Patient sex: F
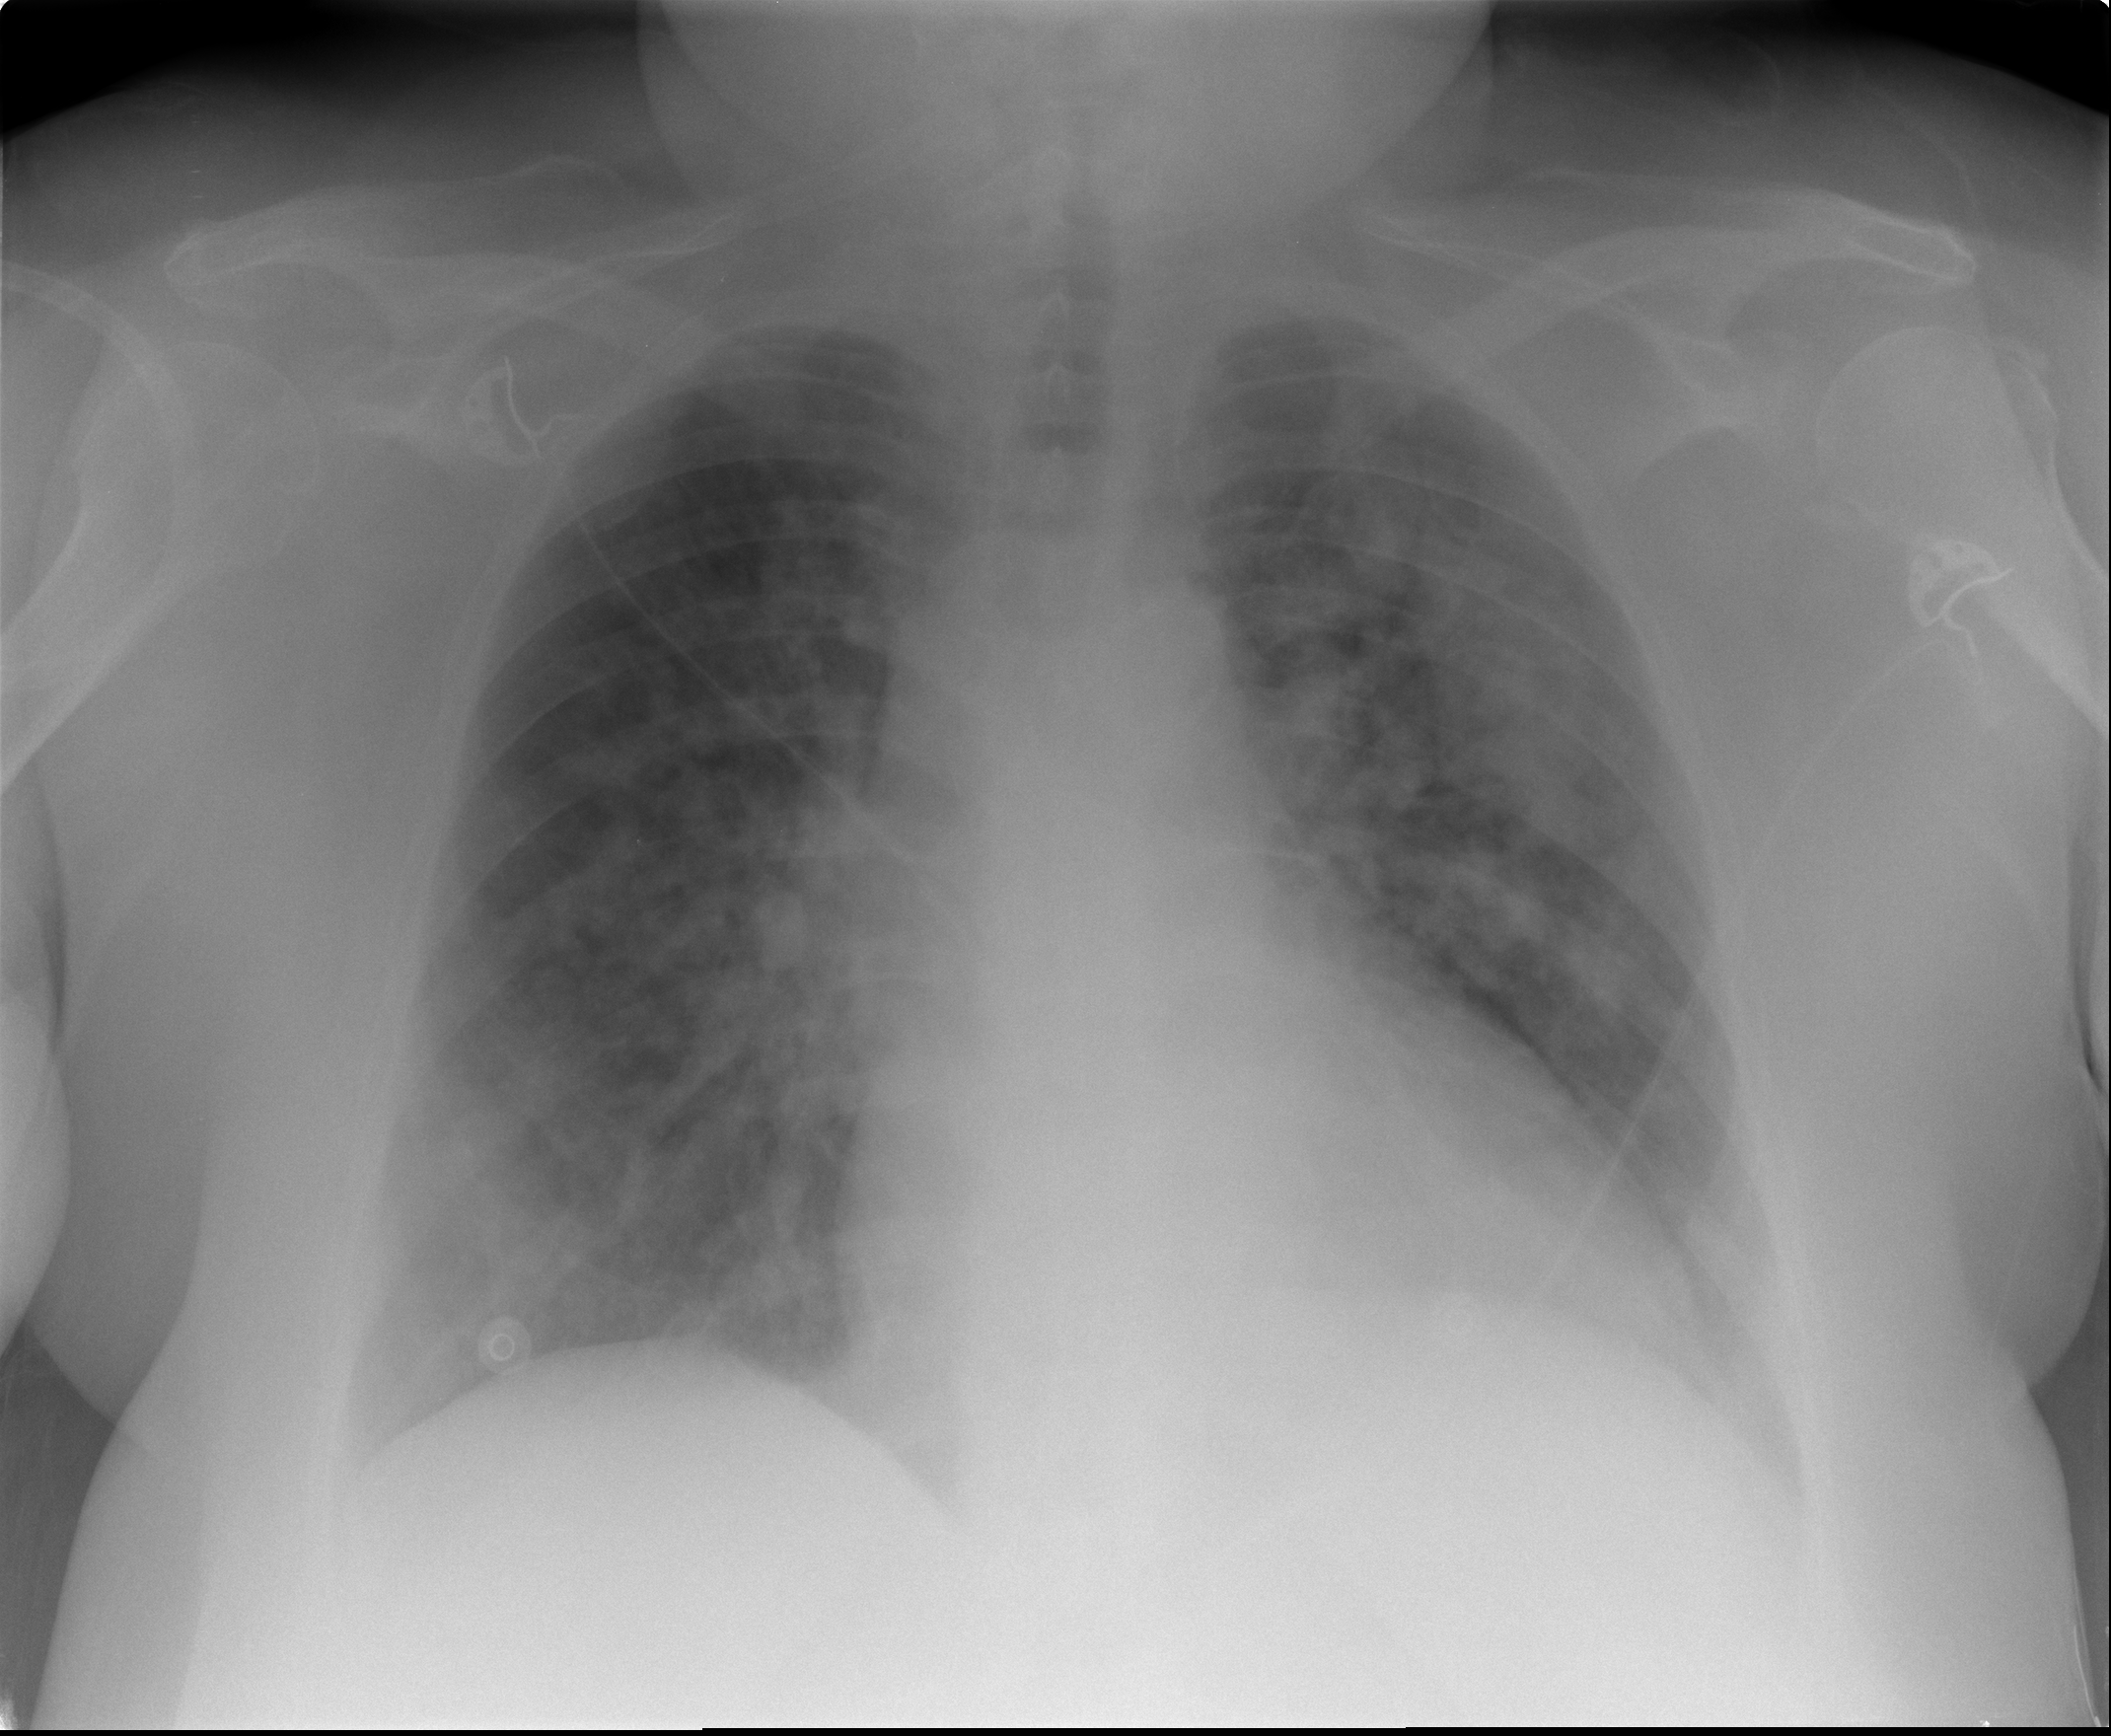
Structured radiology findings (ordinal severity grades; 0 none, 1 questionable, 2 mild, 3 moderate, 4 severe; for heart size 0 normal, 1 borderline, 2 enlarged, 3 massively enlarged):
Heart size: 1
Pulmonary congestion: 2
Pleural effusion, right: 0
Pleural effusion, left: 2
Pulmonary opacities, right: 2
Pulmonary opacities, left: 2
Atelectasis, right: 0
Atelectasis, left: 2